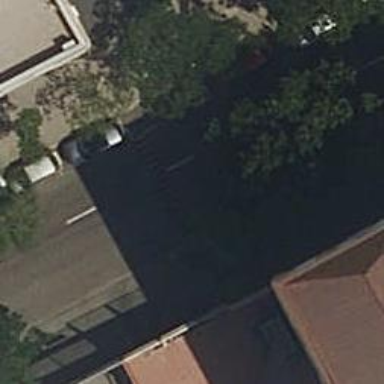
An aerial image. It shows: Bicycle parking area with stands available.